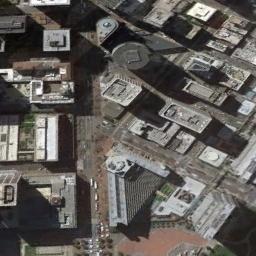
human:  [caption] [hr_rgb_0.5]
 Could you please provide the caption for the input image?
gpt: A commercial area has lots of buildings arranged neatly and some roads go through the commercial area .

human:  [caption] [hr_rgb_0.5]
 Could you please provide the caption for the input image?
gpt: The commercial area is consist of many buildings .

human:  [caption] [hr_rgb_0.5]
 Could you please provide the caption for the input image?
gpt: There are many dense tall buildings and several roads and many trees in a business district .

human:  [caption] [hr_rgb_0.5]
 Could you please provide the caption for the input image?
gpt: The tall buildings in the picture are all red .

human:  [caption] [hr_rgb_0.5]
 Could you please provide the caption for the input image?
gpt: There are some white buildings on a commercial area .